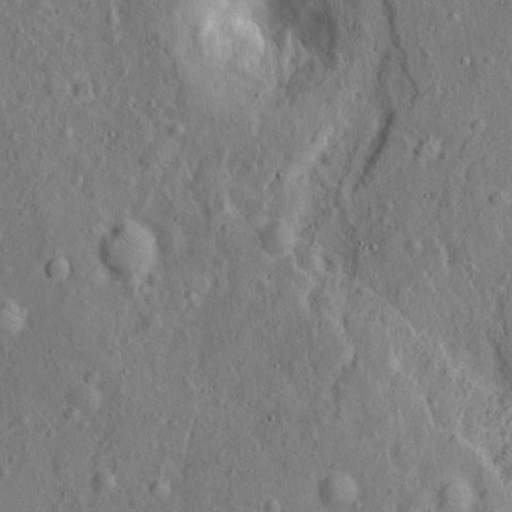
Objects detected: cone